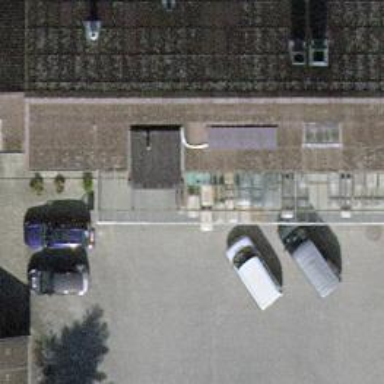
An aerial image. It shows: Hipped roof farm auxiliary building.